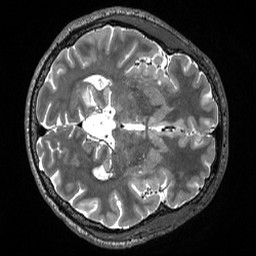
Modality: T2w
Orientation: axial
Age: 40
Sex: male
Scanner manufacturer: siemens
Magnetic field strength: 3 T
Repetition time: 3.2 s
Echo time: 0.563 s